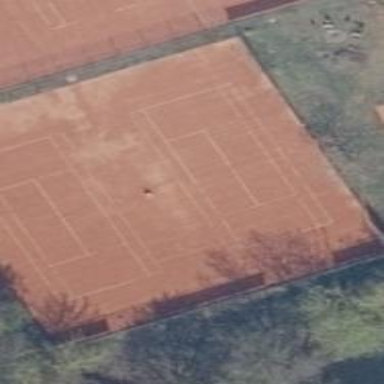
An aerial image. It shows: Clay tennis court in leisure land pitch.